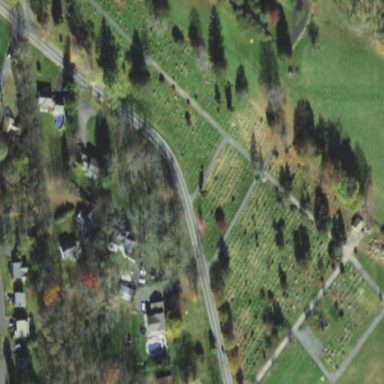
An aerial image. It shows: Cemetery.